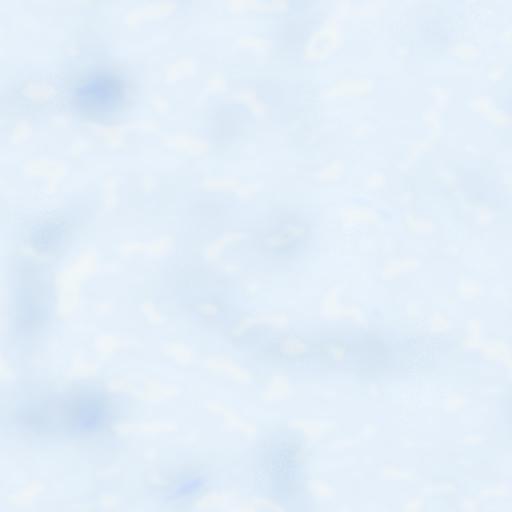
Tags: clean light snow white winter